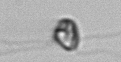
Label: flagellate_morphotype1